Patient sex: M
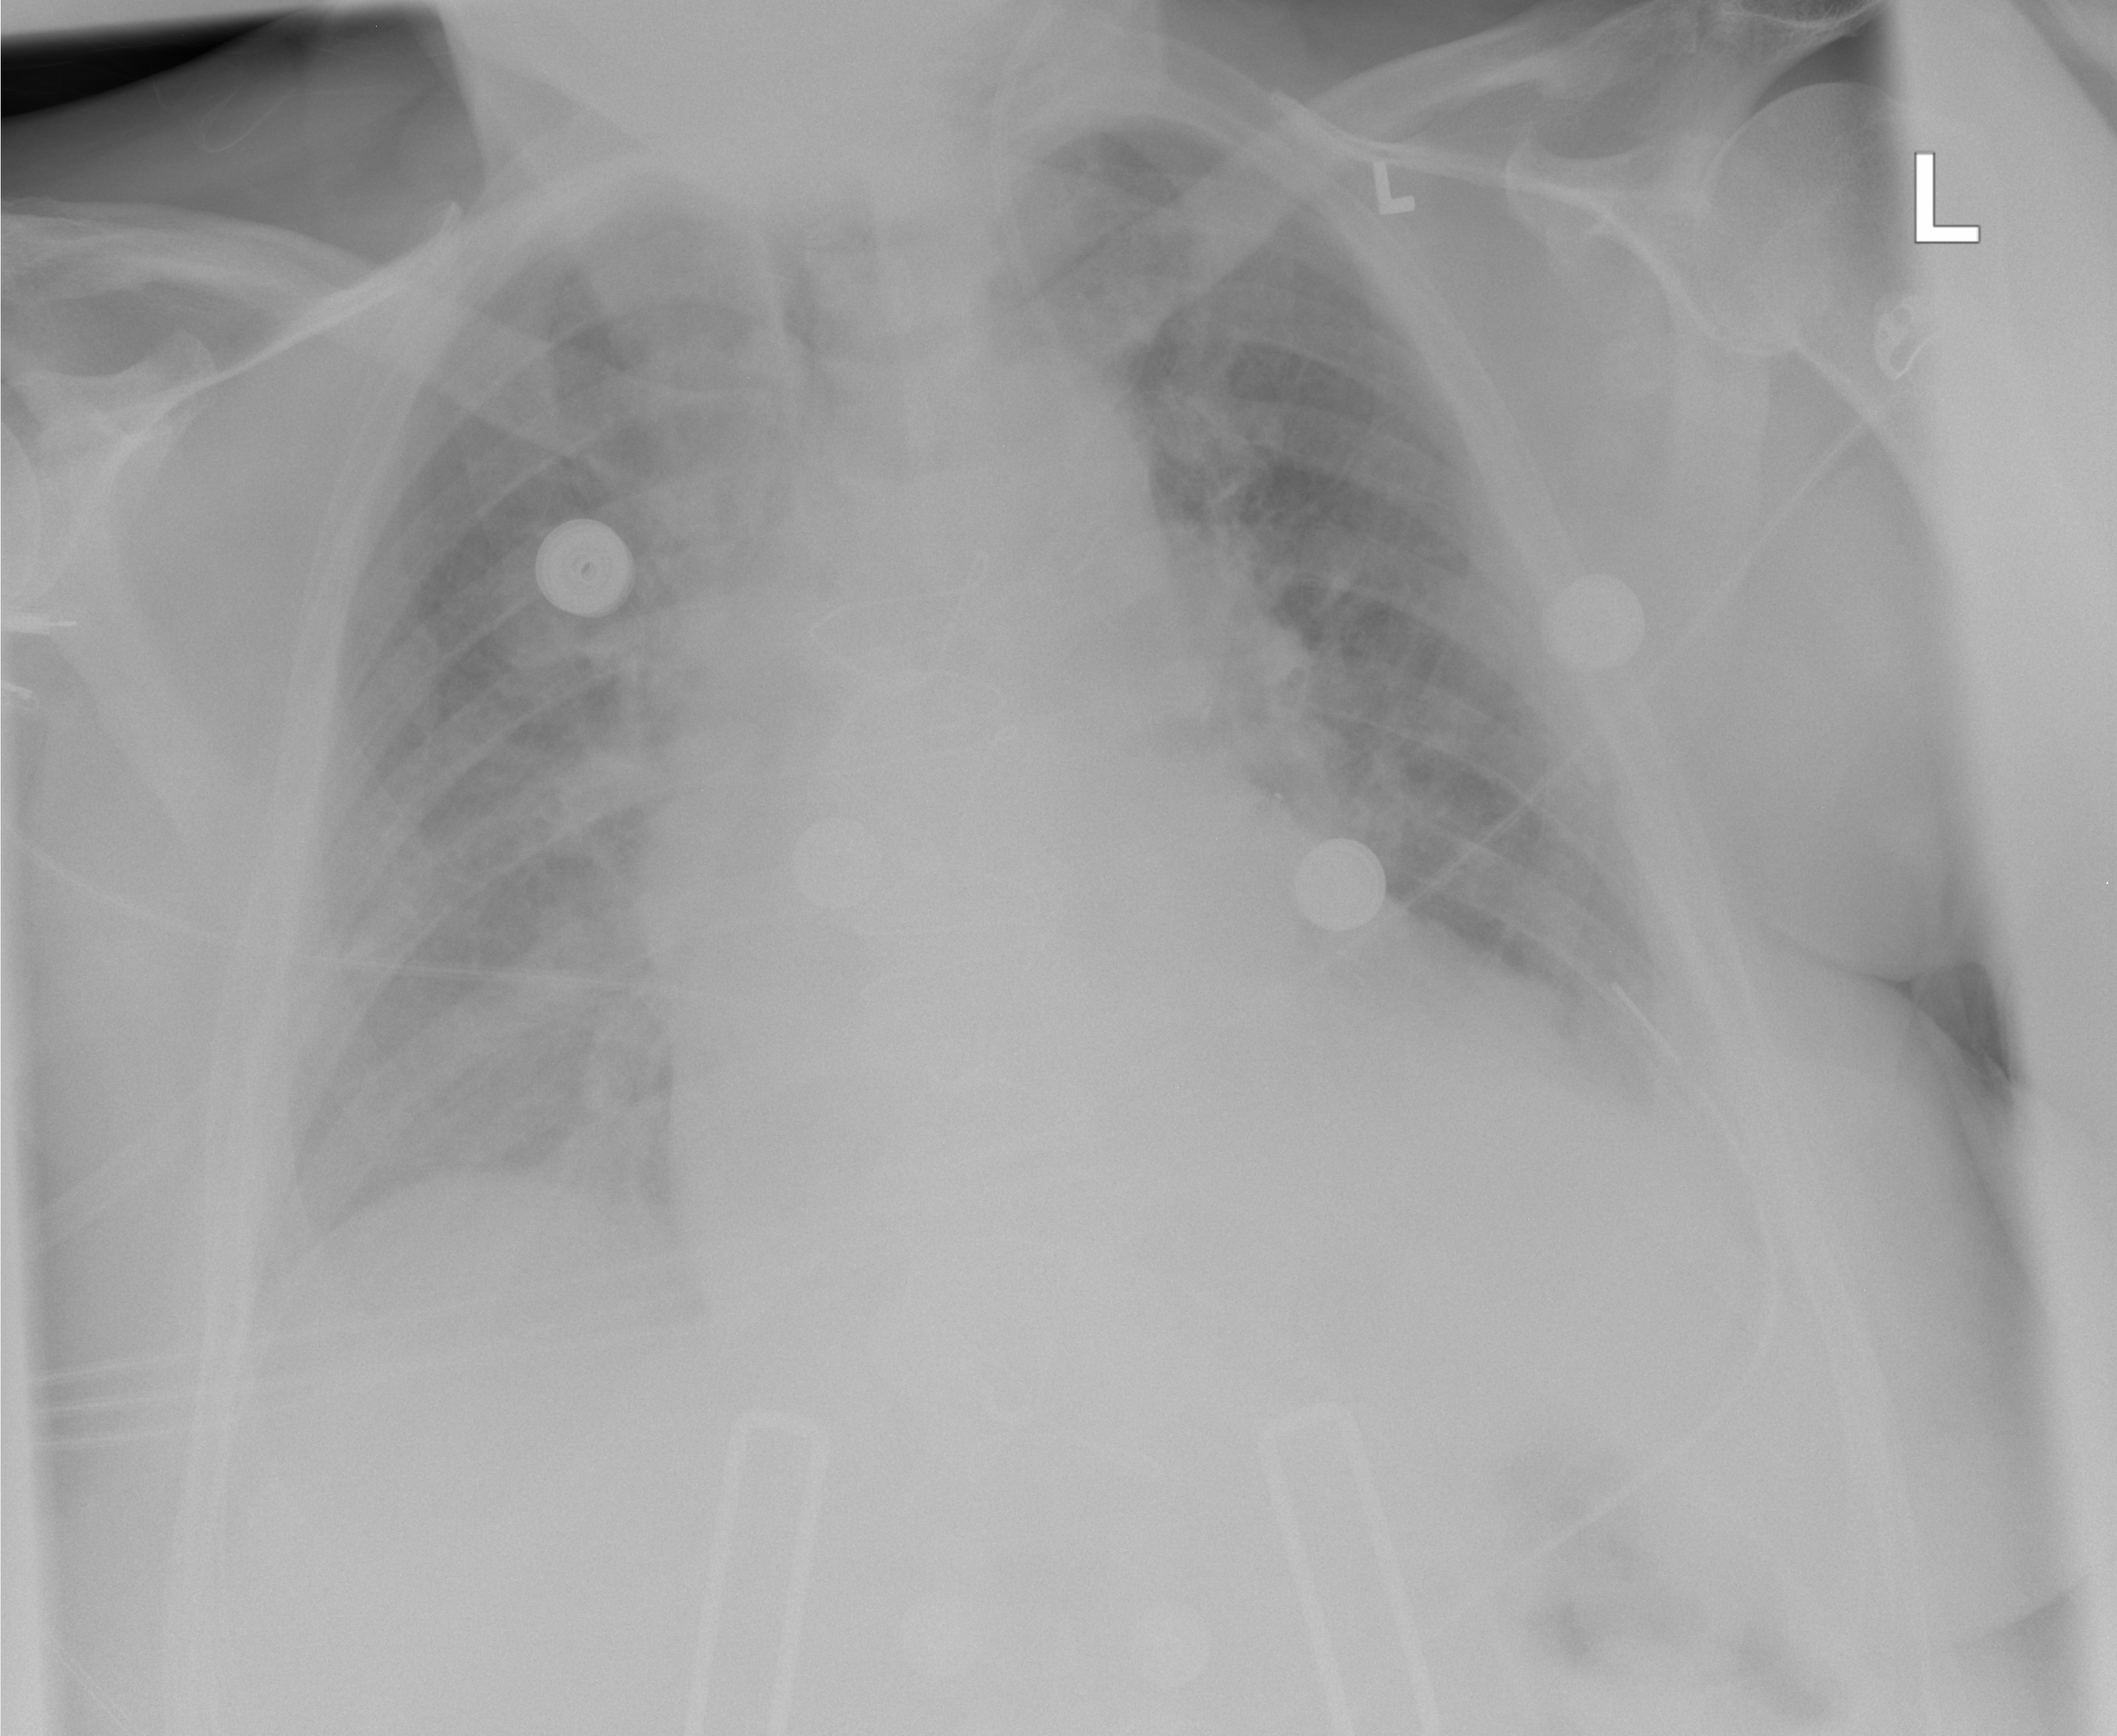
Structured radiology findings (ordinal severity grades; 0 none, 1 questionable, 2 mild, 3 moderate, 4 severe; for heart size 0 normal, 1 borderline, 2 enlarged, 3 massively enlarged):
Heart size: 2
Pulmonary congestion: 2
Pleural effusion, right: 0
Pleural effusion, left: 1
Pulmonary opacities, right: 0
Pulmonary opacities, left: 0
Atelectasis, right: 0
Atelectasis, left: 2